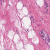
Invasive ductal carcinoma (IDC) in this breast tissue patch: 0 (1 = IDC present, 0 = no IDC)